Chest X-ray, PA view. Patient: 50 years old, sex M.
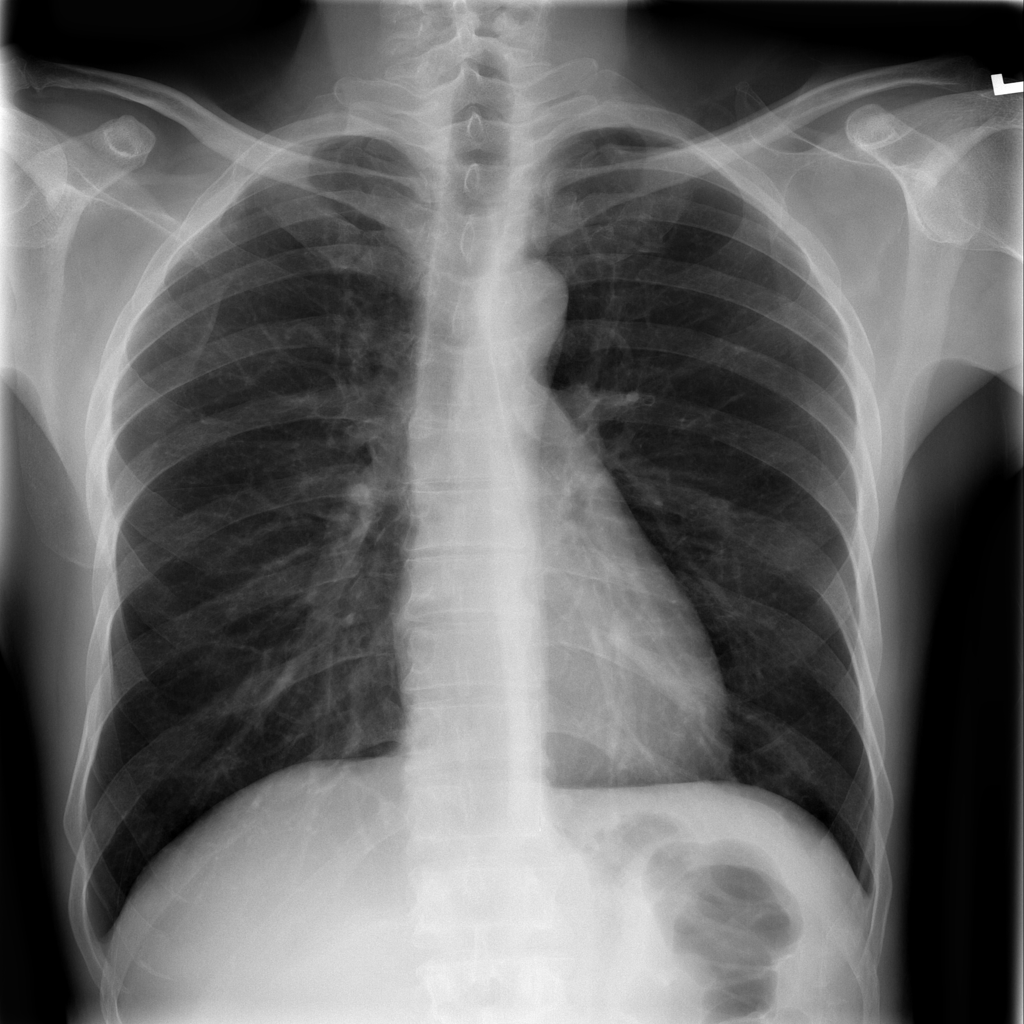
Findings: Emphysema